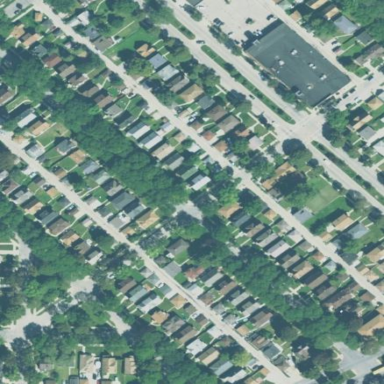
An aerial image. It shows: Sidewalk.